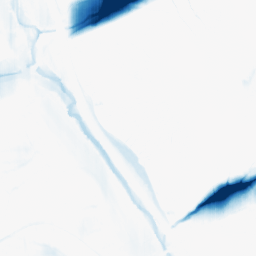
Category: morphological
Decomposition family: morphological_ellipse
Decomposition parameters: operation: closing
width: 50
height: 5
Upsampling method: quintic
Upsampling parameters: scale: 4
Upsampling scale: 4